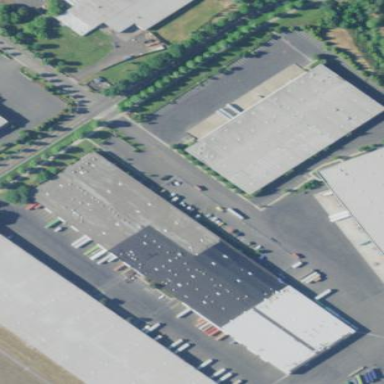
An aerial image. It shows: Industrial warehouse building.